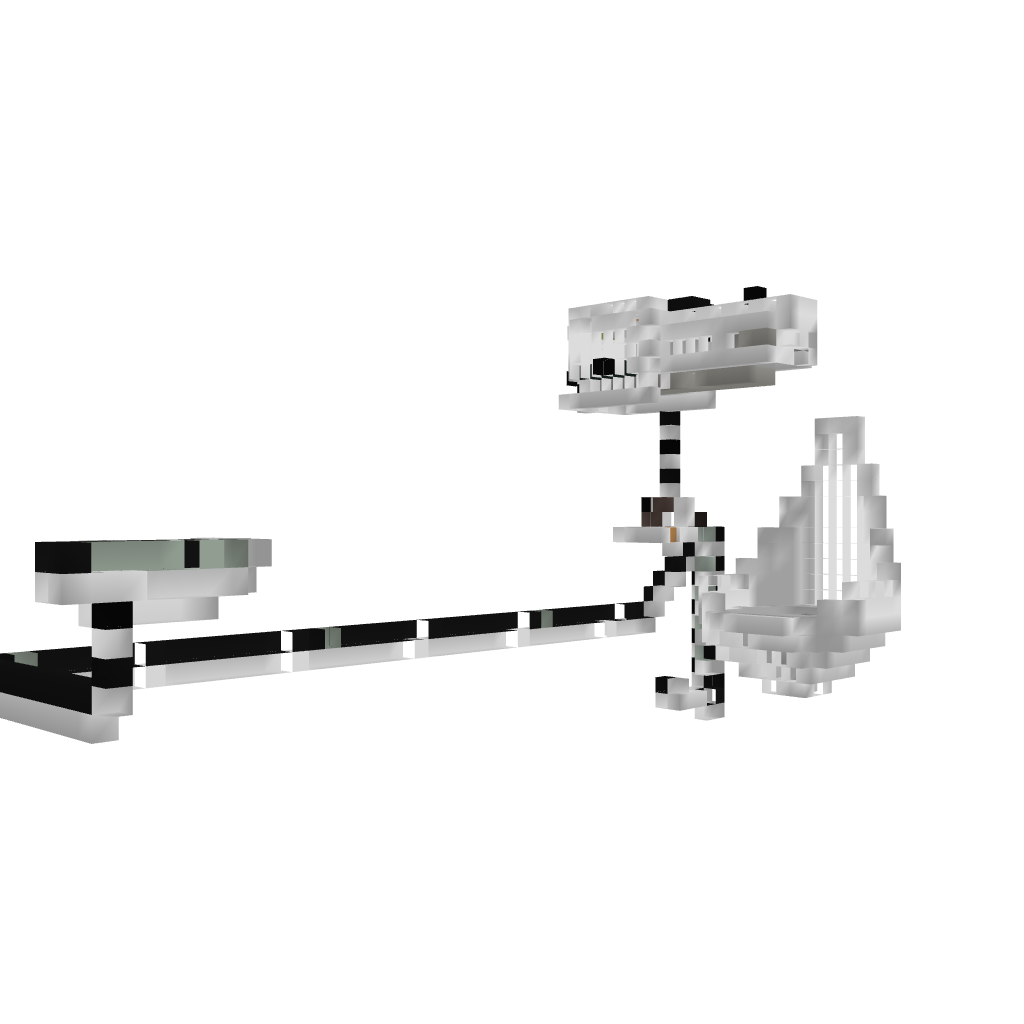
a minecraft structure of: TNT Mob Trap-Death Bowl